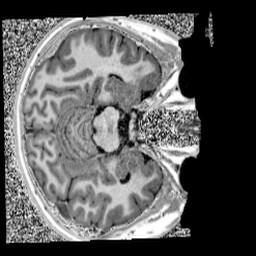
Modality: UNIT1
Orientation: axial
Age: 12
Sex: male
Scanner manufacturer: siemens
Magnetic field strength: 3 T
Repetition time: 4 s
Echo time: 0.00299 s